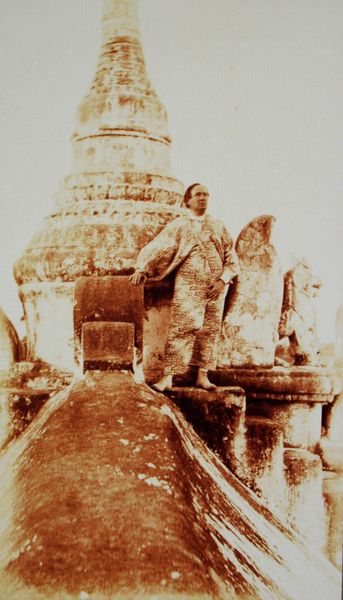
Titel: Melchior Lechter auf dem Dach der Ananda-Pagoda in Pagan/Burma
Künstler: Singhoappu (Diener Melchior Lechters)
Standort: Münster
Institution: LWL-Landesmuseum für Kunst und Kulturgeschichte
Schlagwörter: dunkel, mann, braun, hell, stuhl, sockel, pose, turm, mauer, foto, fotografie, asien, tempel